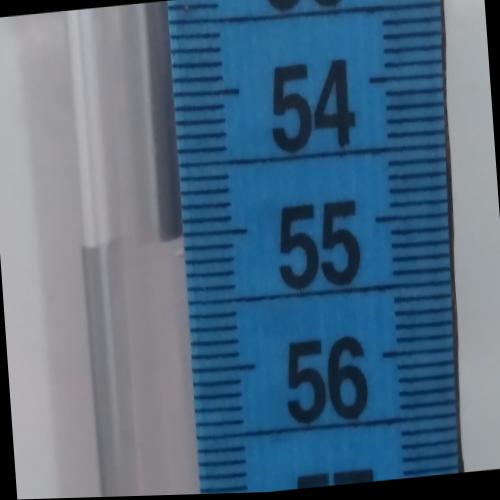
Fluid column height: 55.0 cm